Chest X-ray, AP view. Patient: 44 years old, sex F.
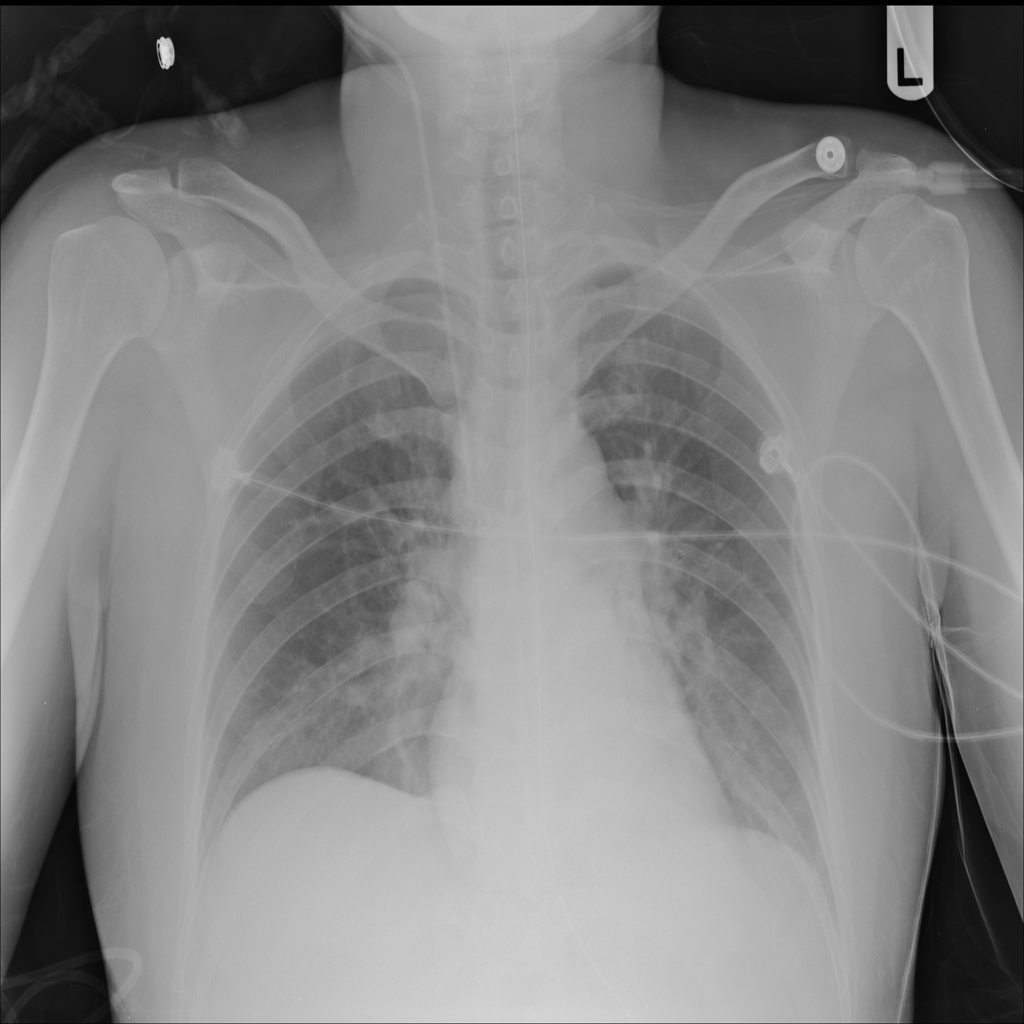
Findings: No Finding